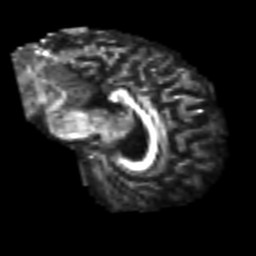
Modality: FA
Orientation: sagittal
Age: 49
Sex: female
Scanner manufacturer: siemens
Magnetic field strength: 3 T
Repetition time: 4.987 s
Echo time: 0.0792 s